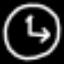
Label: clock